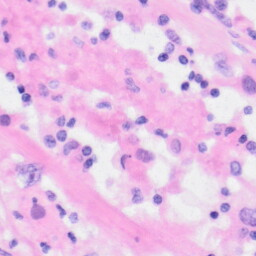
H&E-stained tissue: Kidney